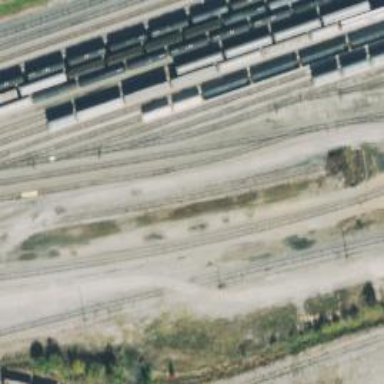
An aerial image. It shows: Railway yard.